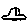
Label: car